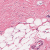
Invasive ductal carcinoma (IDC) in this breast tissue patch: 0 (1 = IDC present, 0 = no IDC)